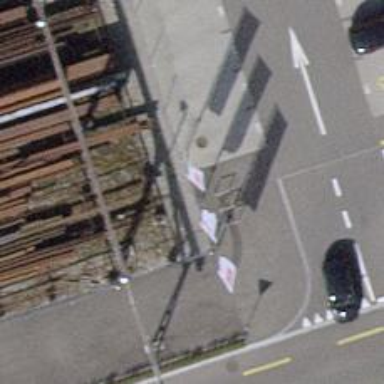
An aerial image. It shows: Flagpole which is man-made.